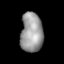
Tissue: lung
Cell type: Myeloid cells
Senescence score: 0.5784
Nuclear area (px): 859
Mean DAPI intensity: 154.136